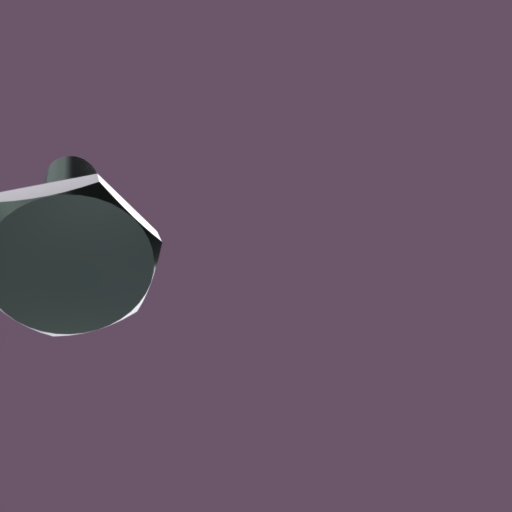
Label: bolt